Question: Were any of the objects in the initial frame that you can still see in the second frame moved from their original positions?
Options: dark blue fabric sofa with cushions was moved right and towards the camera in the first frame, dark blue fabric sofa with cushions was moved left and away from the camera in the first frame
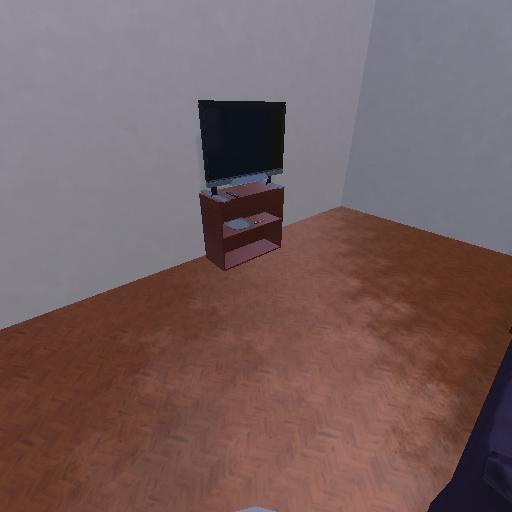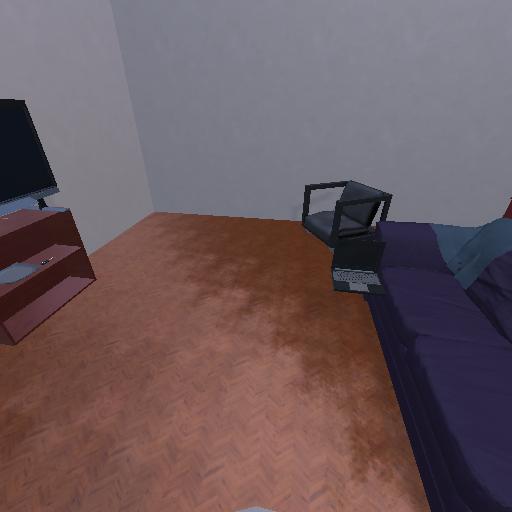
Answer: dark blue fabric sofa with cushions was moved right and towards the camera in the first frame